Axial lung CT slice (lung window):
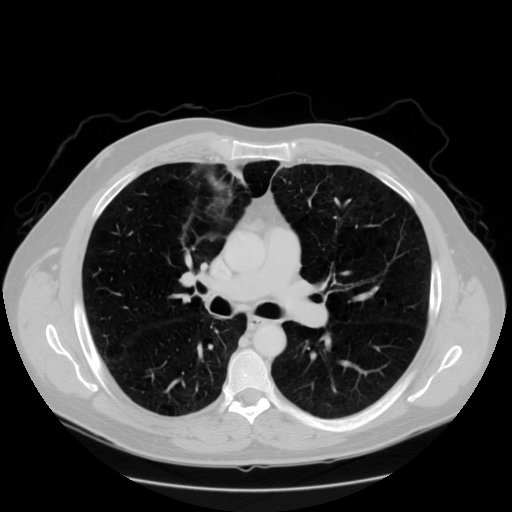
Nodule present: no